Interaction volume radius: 10 \u00c5
Interaction volume height: 10 \u00c5
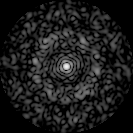
Disorder parameter: 0.8542